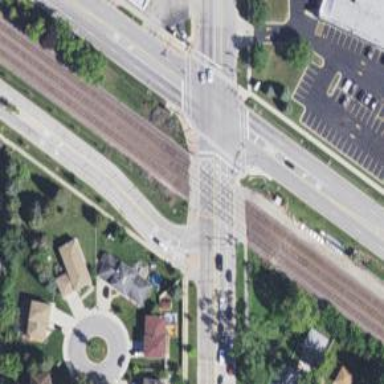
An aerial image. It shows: Crossing for the railway.